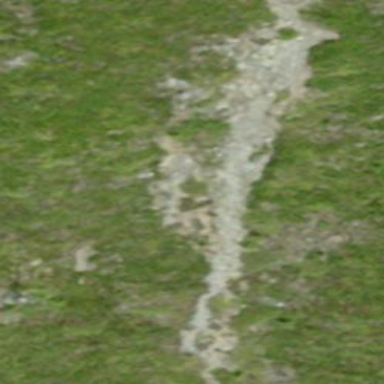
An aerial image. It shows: Scree landscape.